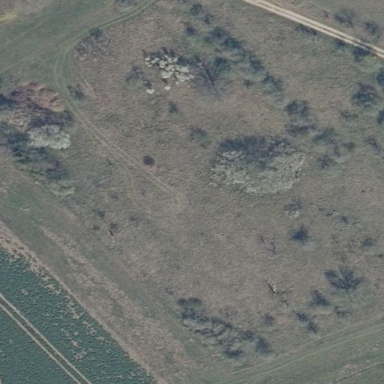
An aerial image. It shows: Area covered with grass.